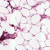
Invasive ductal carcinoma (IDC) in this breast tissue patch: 0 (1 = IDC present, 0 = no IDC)